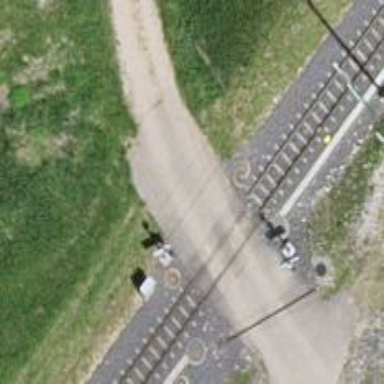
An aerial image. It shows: Level crossing along the railway.